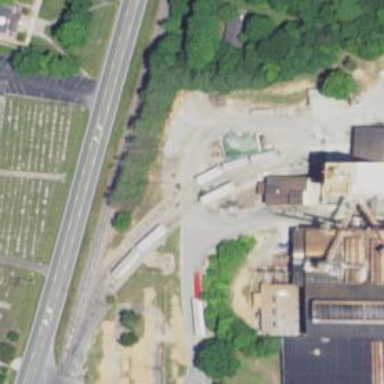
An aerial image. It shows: Rail spur service.